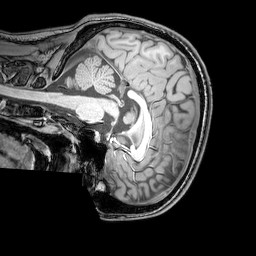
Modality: T1w
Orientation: sagittal
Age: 20
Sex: male
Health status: healthy
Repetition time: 0.081 s
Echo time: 0.037 s